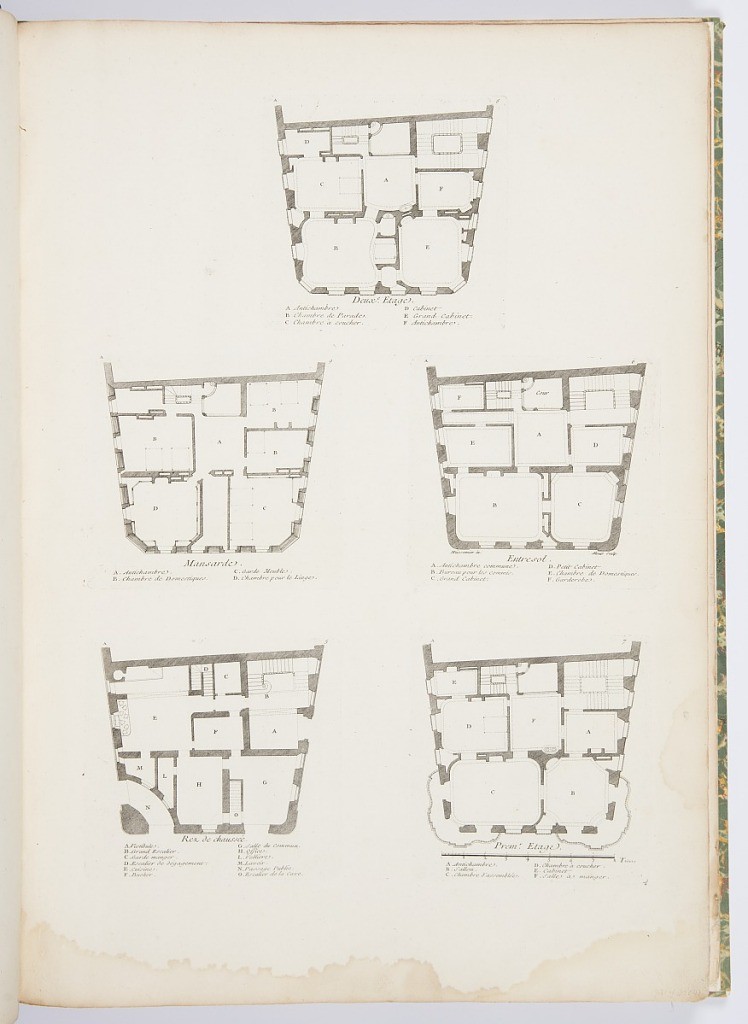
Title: Entresol
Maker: Juste-Aurèle Meissonnier, French, b. Italy, 1695–1750
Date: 1742–50
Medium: etching and engraving on paper
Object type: Print
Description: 1921-6-212-4-a: Architectural plan with alphabetical notations ide...;     1921-6-212-4-b: Architectural plan with alphabetical notations ide...;     1921-6-212-4-c: Architectural plan with alphabetical notations ide...;     1921-6-212-4-d: Architectural plan with alphabetical notations ide...;     1921-6-212-4-e: Architectural plan with alphabetical notations ide...